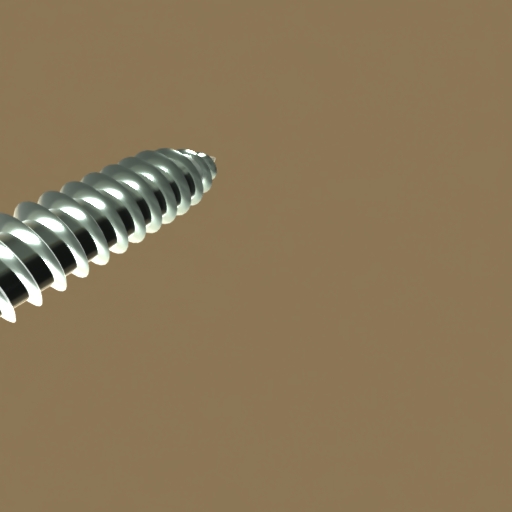
Label: screw